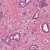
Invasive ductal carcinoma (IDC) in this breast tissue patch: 1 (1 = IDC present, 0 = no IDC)